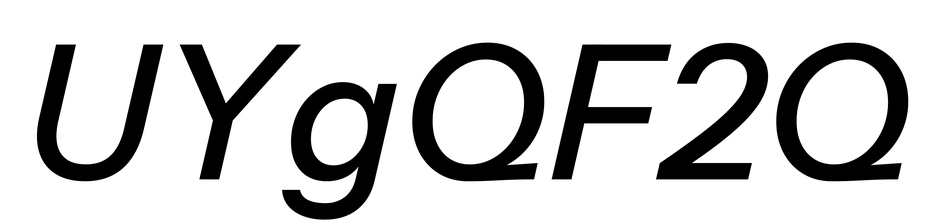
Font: InstrumentSans-Italic_Medium_Italic